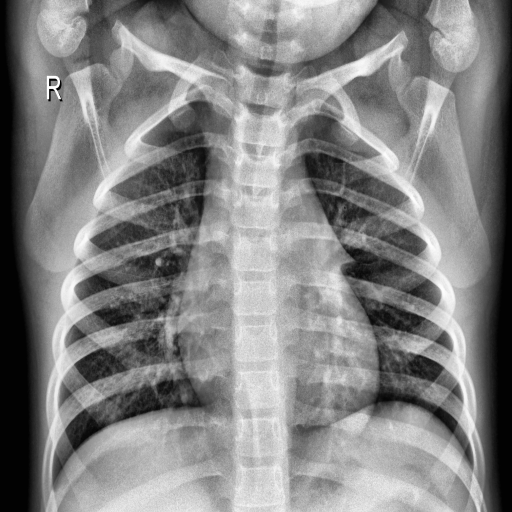
Finding: NORMAL